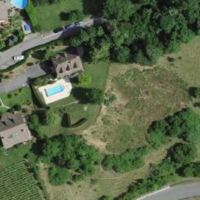
EUNIS habitat code: 24
Species observed at this site:
Juglans regia